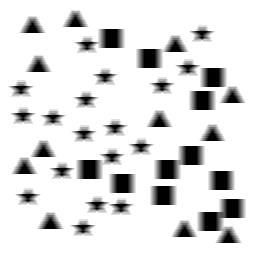
Squares: 12
Triangles: 12
Stars: 18
Total shapes: 42